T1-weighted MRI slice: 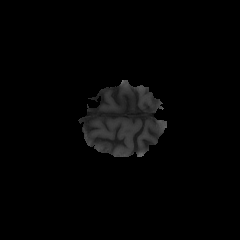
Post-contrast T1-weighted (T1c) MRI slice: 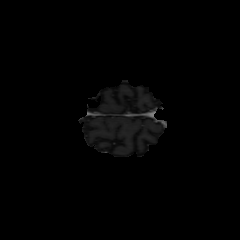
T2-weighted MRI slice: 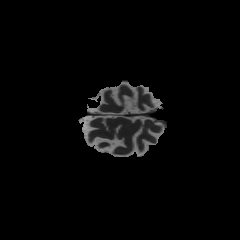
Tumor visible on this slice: no